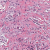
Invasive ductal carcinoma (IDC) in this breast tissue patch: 1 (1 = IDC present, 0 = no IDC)